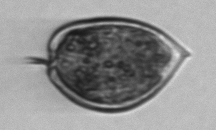
Label: Prorocentrum_micans